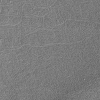
Atmospheric dust classification: not_dusty